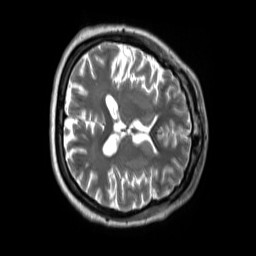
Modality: T2w
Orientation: axial
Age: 29
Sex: male
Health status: ill
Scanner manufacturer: siemens
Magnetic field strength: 3 T
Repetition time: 2.8 s
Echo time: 0.326 s